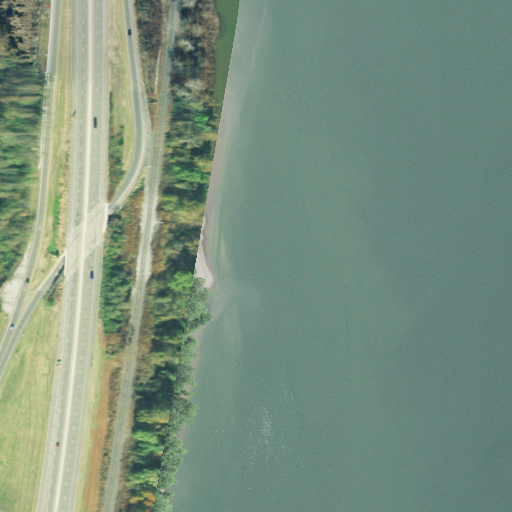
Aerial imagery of bar in Ohio named Riley Run Bar containing open water, medium intensity development, low intensity development, deciduous forest, open development, pasture, mixed forest, and barren land